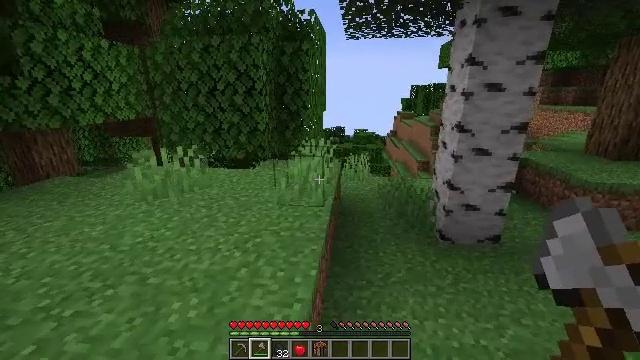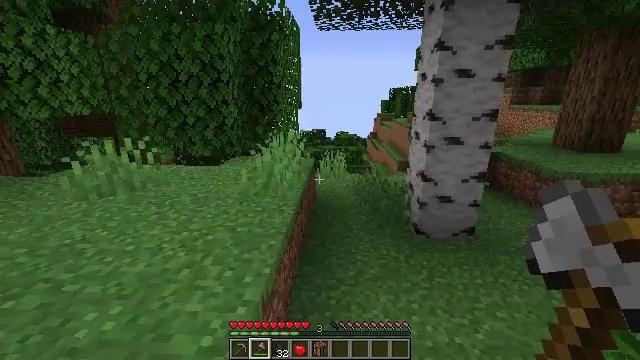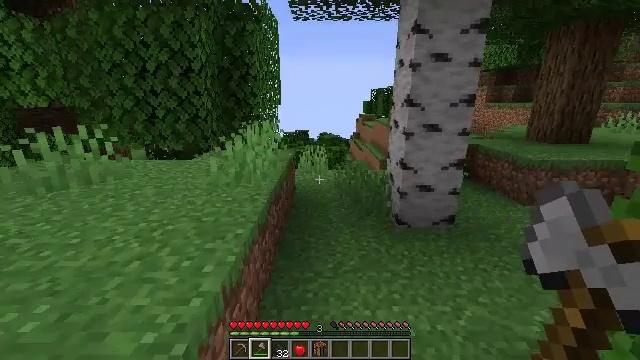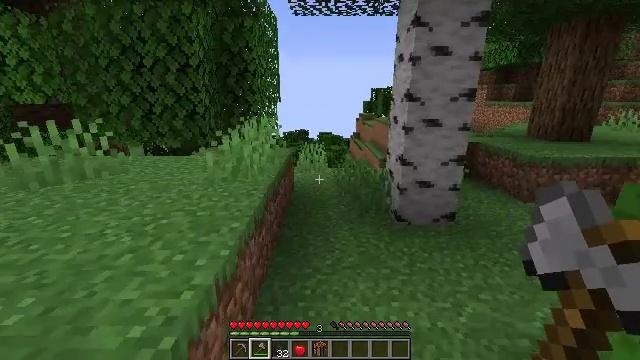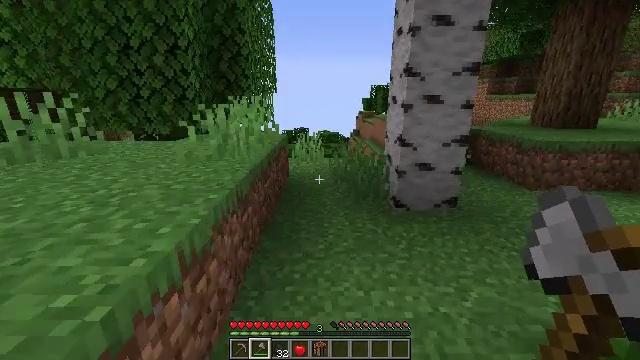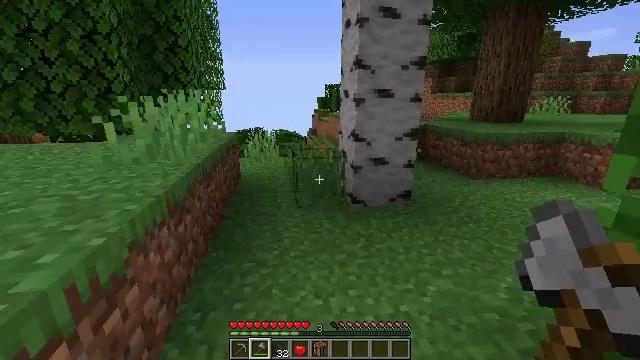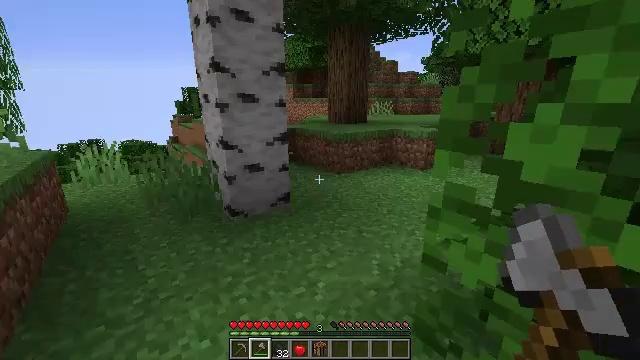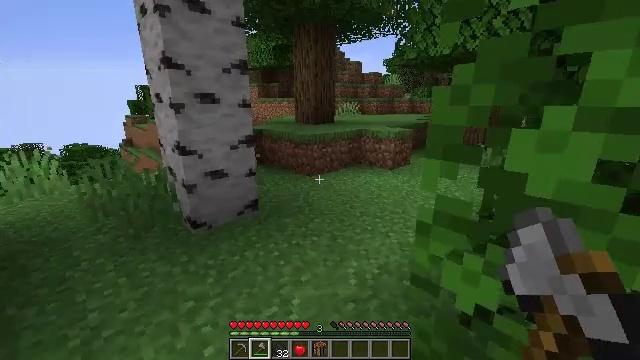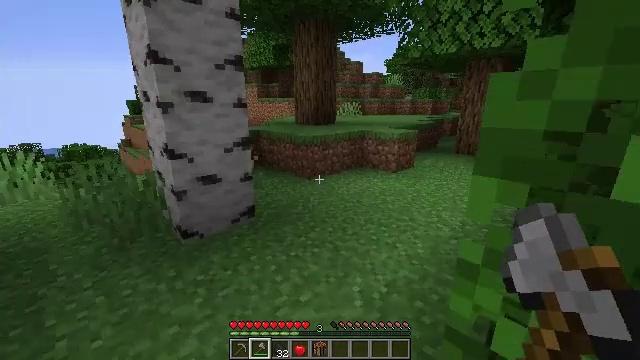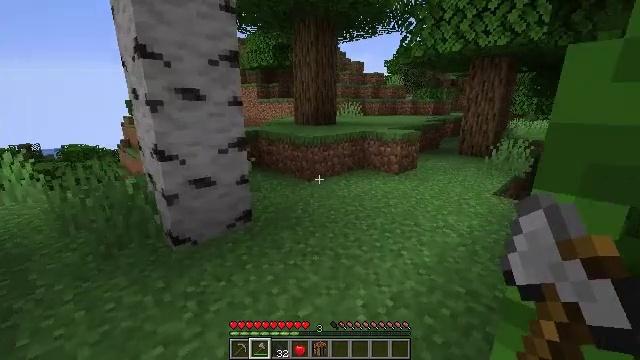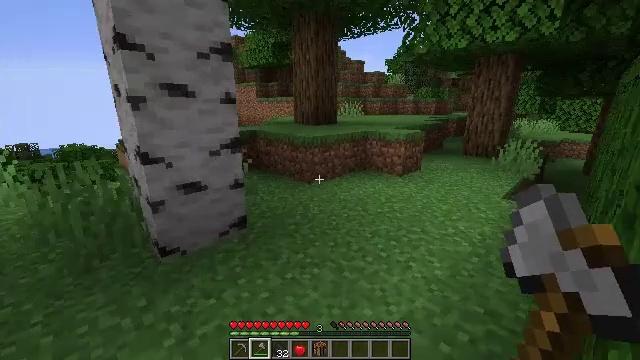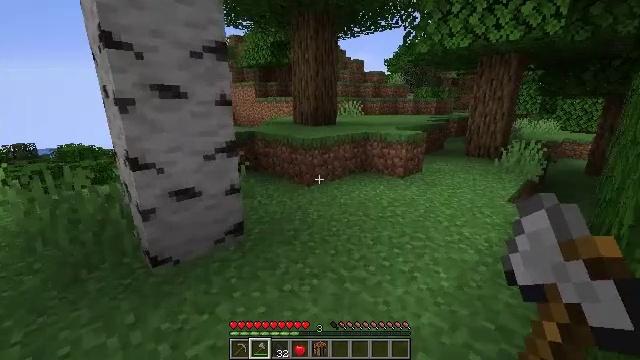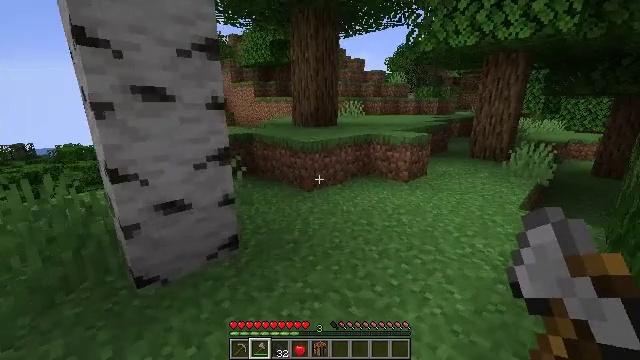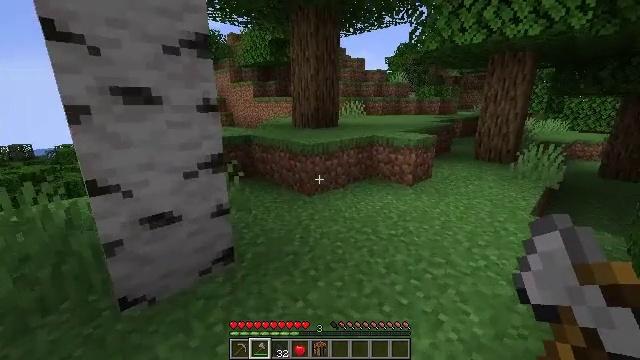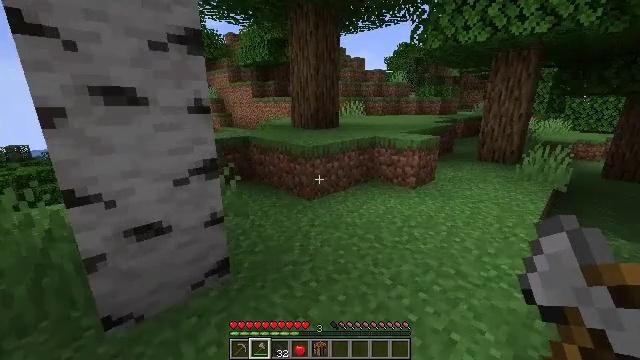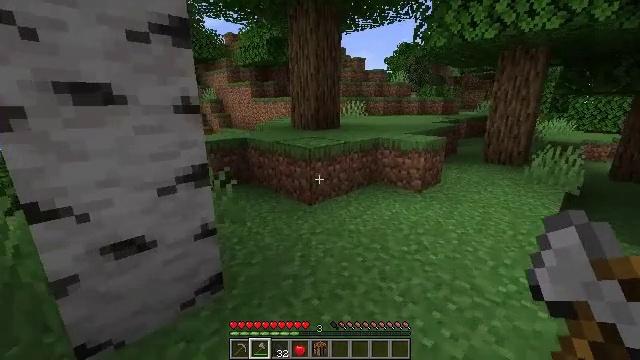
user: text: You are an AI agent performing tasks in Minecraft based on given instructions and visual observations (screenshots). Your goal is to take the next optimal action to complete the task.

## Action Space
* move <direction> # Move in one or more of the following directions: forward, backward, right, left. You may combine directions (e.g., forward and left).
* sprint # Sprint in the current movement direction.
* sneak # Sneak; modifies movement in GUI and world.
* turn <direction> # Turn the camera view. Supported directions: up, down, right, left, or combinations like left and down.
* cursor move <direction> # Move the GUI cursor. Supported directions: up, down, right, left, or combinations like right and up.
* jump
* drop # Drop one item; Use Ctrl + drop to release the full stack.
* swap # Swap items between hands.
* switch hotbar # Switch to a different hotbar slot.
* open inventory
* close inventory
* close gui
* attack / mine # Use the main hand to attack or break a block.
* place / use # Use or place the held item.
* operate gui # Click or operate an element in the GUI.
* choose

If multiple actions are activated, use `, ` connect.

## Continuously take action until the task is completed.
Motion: motion action
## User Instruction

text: Fish and kill the salmon.
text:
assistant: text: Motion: move forward and move right, turn right
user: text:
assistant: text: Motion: move forward and move right, turn right
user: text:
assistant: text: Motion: move forward
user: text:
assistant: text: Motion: move forward
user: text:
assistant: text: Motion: move forward, turn right
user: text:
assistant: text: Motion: move forward, turn right
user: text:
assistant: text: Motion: move forward, turn right
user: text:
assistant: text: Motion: move forward
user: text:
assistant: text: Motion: move forward
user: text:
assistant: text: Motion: move forward
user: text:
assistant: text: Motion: move forward
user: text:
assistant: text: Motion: move forward
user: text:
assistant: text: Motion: move forward
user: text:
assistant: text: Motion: move forward
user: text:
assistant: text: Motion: move forward
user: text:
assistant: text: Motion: move forward
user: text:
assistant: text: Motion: move forward
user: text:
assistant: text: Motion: move forward
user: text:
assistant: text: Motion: move forward
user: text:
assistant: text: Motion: move forward and move right, turn left
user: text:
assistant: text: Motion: move forward and move right, turn left and down
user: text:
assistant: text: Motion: move forward and move right, turn left
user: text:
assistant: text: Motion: move forward, turn left
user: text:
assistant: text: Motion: move forward, turn left
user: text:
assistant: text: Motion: move forward and move right, turn left
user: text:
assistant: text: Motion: move forward and move right
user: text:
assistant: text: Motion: move forward and move right
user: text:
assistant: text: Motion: move forward and move right
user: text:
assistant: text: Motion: move forward and move right
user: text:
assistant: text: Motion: move forward and move right